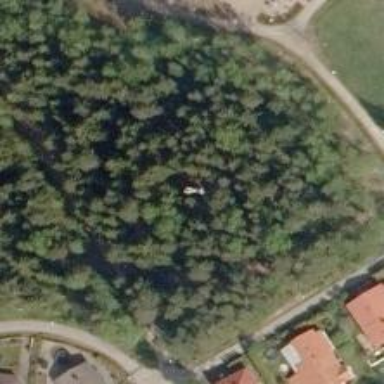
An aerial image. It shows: Disc golf hole.